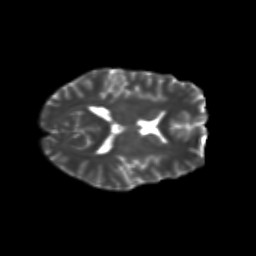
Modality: T2w
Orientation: axial
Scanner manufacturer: siemens
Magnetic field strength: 3 T
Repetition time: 9.2 s
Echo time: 0.084 s